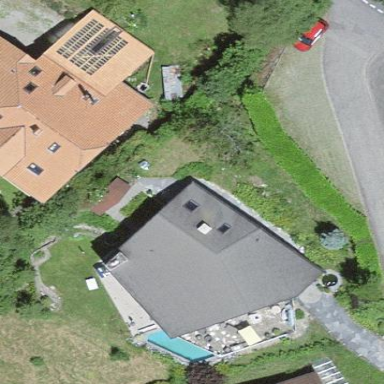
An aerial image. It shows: Residential building.